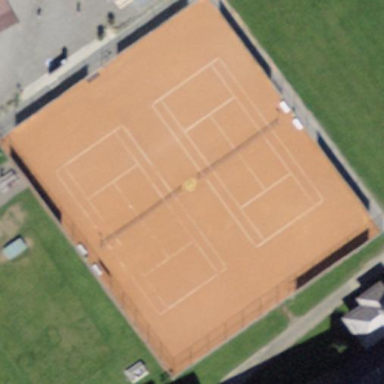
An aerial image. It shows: Tennis court on pitch.